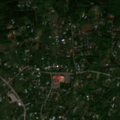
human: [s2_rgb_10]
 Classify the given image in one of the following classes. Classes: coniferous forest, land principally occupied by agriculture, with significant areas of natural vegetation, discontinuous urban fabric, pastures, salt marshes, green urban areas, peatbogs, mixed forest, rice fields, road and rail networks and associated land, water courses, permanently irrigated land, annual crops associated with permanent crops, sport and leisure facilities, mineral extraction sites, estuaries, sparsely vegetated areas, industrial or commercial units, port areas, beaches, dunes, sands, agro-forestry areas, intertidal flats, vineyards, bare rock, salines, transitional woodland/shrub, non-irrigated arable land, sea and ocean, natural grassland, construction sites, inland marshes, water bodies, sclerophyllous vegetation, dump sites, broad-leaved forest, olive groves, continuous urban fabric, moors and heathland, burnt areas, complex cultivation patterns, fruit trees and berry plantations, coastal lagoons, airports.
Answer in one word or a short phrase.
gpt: discontinuous urban fabric, coniferous forest, mixed forest, transitional woodland/shrub